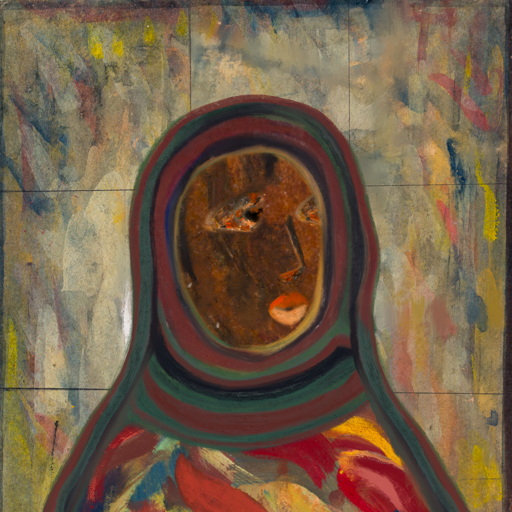
Background: GypsyMother, Head And Neck Side: Mosgoul, Face Side: Gypsy_Queen, Bust: Mother_And_Son_Son, Hair Side: Roy_Bahadur, Head Accessory: After_Raid_Scarf, Second Necklace: Blank, Necklace: Blank, Baby: Blank